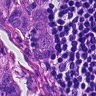
Metastatic tissue present: yes